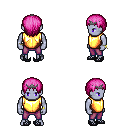
a pixel art fantasy rpg character, male body template, dark elf, purple skin, gold chest armor, magenta pants, pink plain hairstyle, iron tiara, bracelets, ghillies, four views (front, back, left, right), 2x2 character sprite sheet, small pixel art, hard edges, no anti-aliasing